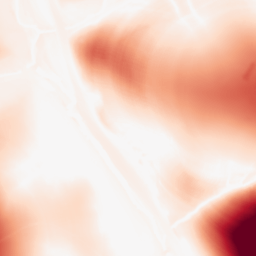
Category: morphological
Decomposition family: morphological
Decomposition parameters: operation: opening
size: 100
Upsampling method: bilinear
Upsampling parameters: scale: 2
Upsampling scale: 2